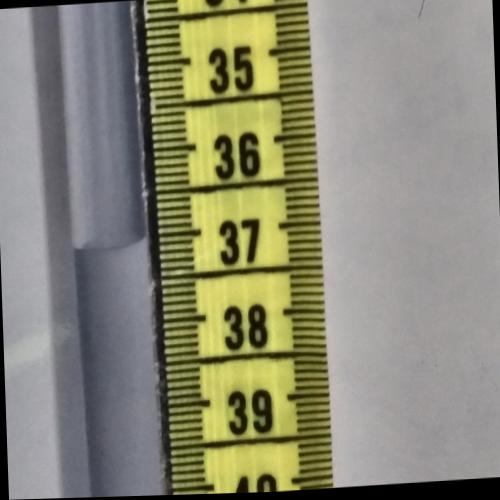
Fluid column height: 37.0 cm